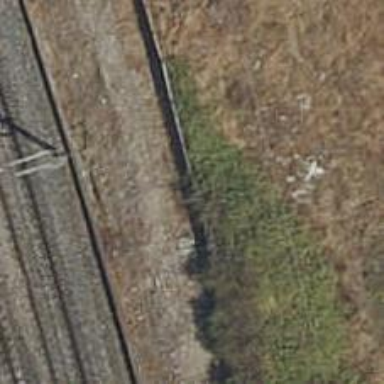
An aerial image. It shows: Wall barrier.